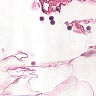
Metastatic tissue present: no